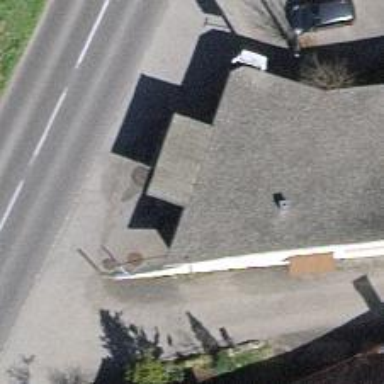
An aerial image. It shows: Fuel station.